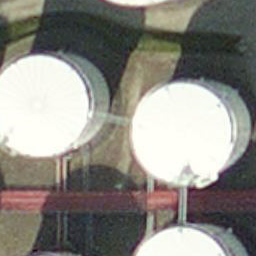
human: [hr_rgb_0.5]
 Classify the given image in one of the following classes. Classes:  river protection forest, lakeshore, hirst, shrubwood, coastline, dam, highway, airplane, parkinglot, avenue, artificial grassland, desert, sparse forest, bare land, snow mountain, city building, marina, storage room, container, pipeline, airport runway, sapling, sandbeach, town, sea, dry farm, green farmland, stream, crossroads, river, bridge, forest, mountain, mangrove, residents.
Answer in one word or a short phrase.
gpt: storage room